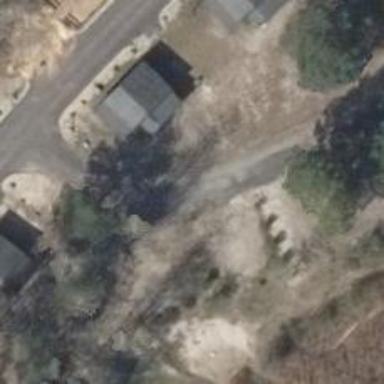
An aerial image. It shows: Gravel driveway for service vehicles.